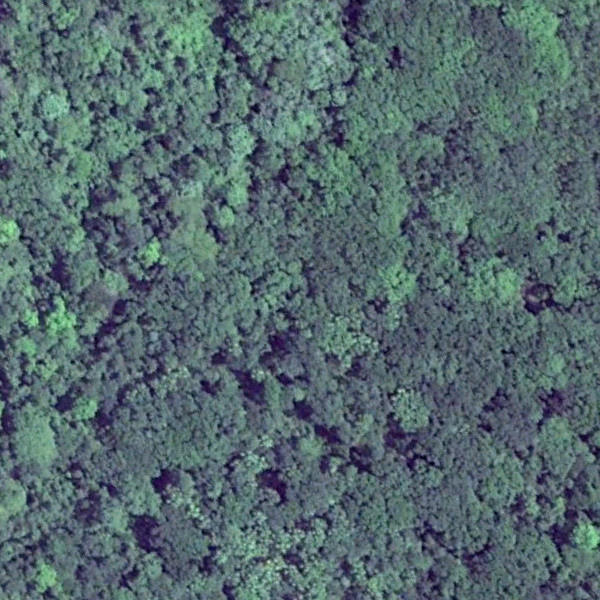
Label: Forest